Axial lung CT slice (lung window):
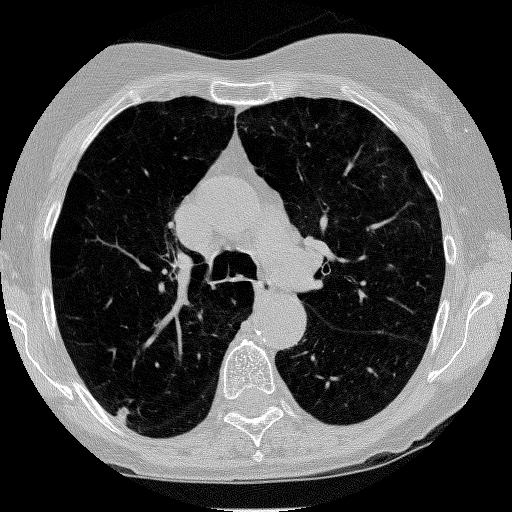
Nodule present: yes
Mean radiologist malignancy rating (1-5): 3